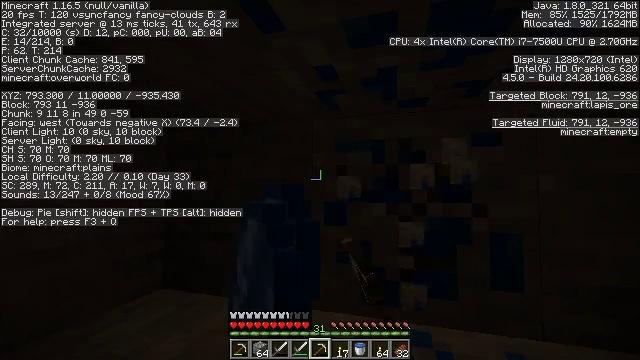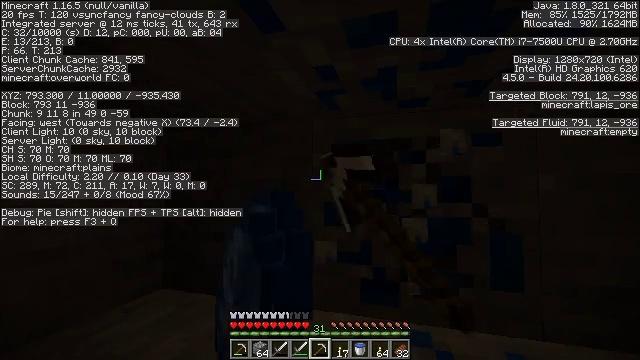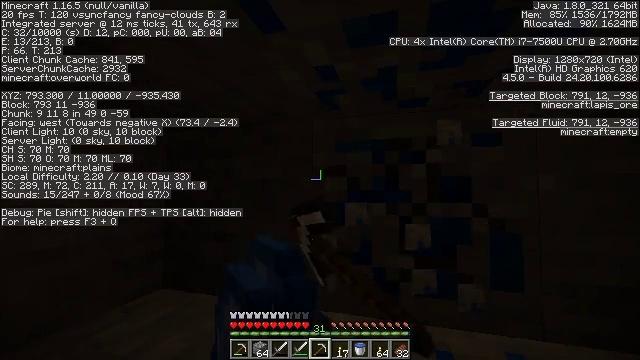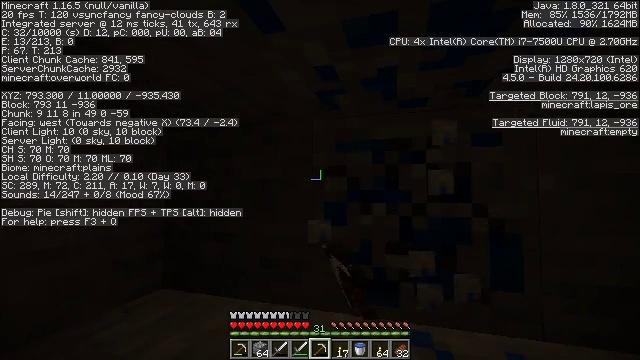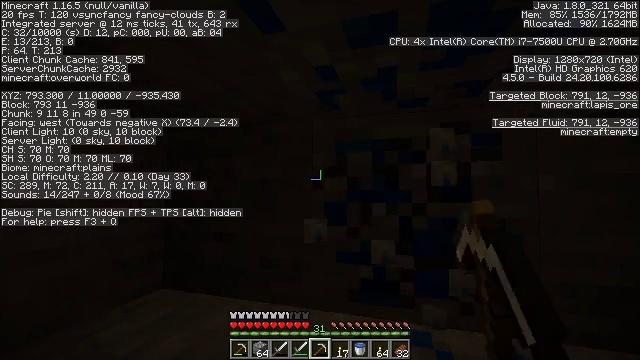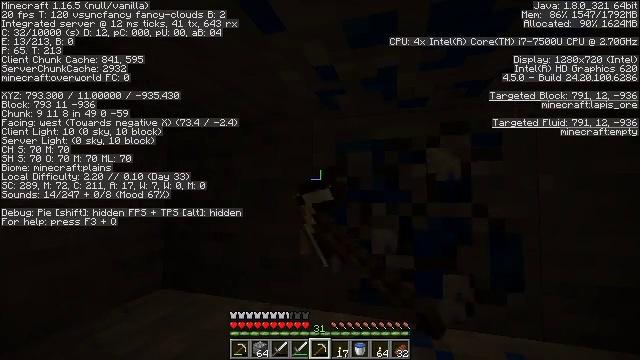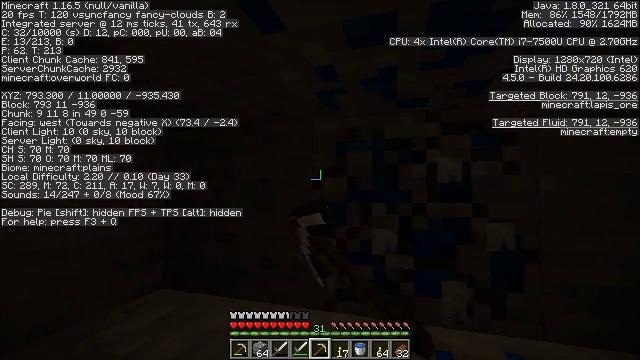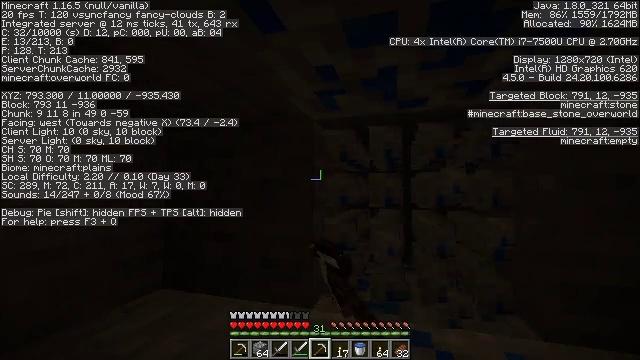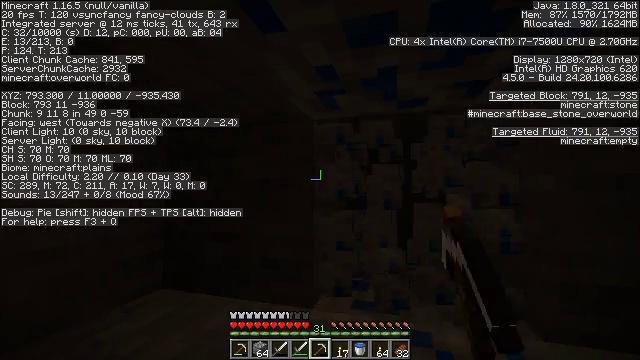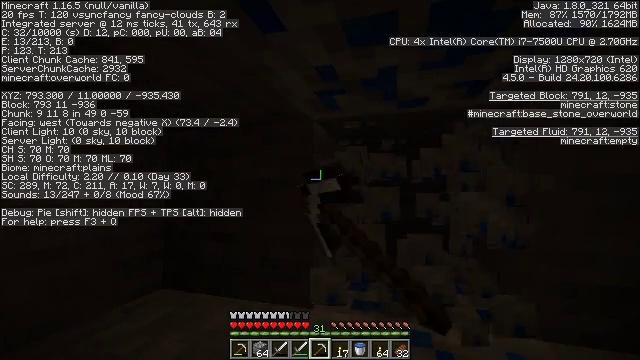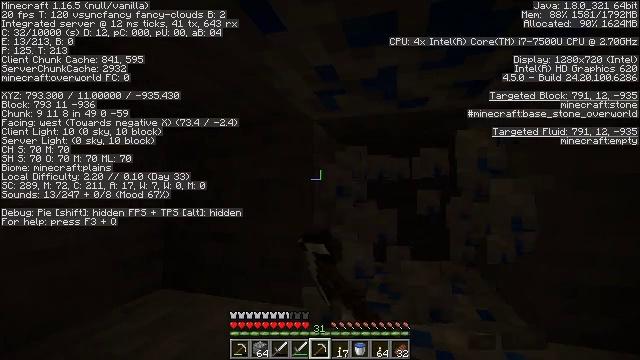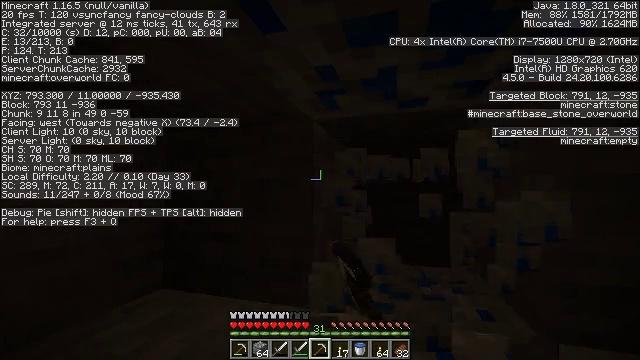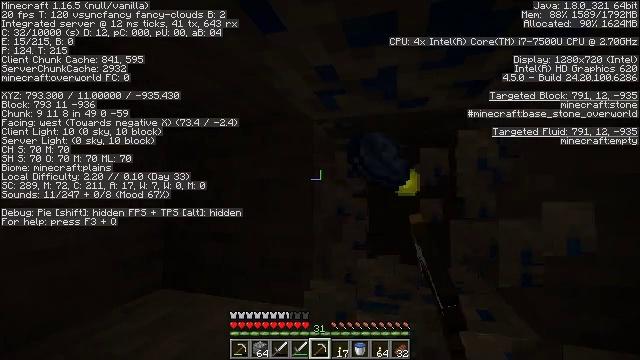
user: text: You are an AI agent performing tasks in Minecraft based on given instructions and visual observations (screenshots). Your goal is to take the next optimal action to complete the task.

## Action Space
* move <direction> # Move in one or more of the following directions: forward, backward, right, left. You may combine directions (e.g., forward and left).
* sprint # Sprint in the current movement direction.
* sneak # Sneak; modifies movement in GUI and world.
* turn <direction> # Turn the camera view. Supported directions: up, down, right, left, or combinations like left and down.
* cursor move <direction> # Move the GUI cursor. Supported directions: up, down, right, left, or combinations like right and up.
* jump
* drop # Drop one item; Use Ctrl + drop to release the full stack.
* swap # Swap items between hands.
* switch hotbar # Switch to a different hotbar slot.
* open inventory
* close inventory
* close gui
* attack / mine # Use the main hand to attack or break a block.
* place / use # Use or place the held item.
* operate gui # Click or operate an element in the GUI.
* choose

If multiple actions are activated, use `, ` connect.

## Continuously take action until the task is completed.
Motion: motion action
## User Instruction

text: Collect lapis ore for enchanting.
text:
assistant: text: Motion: attack / mine
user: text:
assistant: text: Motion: attack / mine
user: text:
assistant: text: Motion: attack / mine
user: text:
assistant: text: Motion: attack / mine
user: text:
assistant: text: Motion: attack / mine
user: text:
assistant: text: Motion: attack / mine
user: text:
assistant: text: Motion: attack / mine
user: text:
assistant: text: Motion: attack / mine
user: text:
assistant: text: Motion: attack / mine
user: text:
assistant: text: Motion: attack / mine
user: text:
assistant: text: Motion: attack / mine
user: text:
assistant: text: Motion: attack / mine
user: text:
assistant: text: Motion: attack / mine